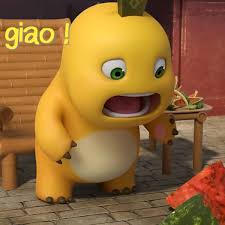
Label: nailong